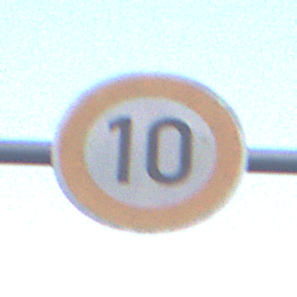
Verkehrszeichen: Geschwindigkeit10
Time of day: SunriseSunset
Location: Outdoor (Urban)
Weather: Clear
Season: NotSpecified
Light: Natural